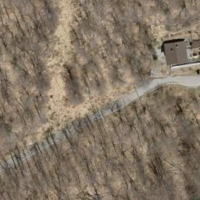
EUNIS habitat code: 41
Species observed at this site:
Aruncus dioicus